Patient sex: M
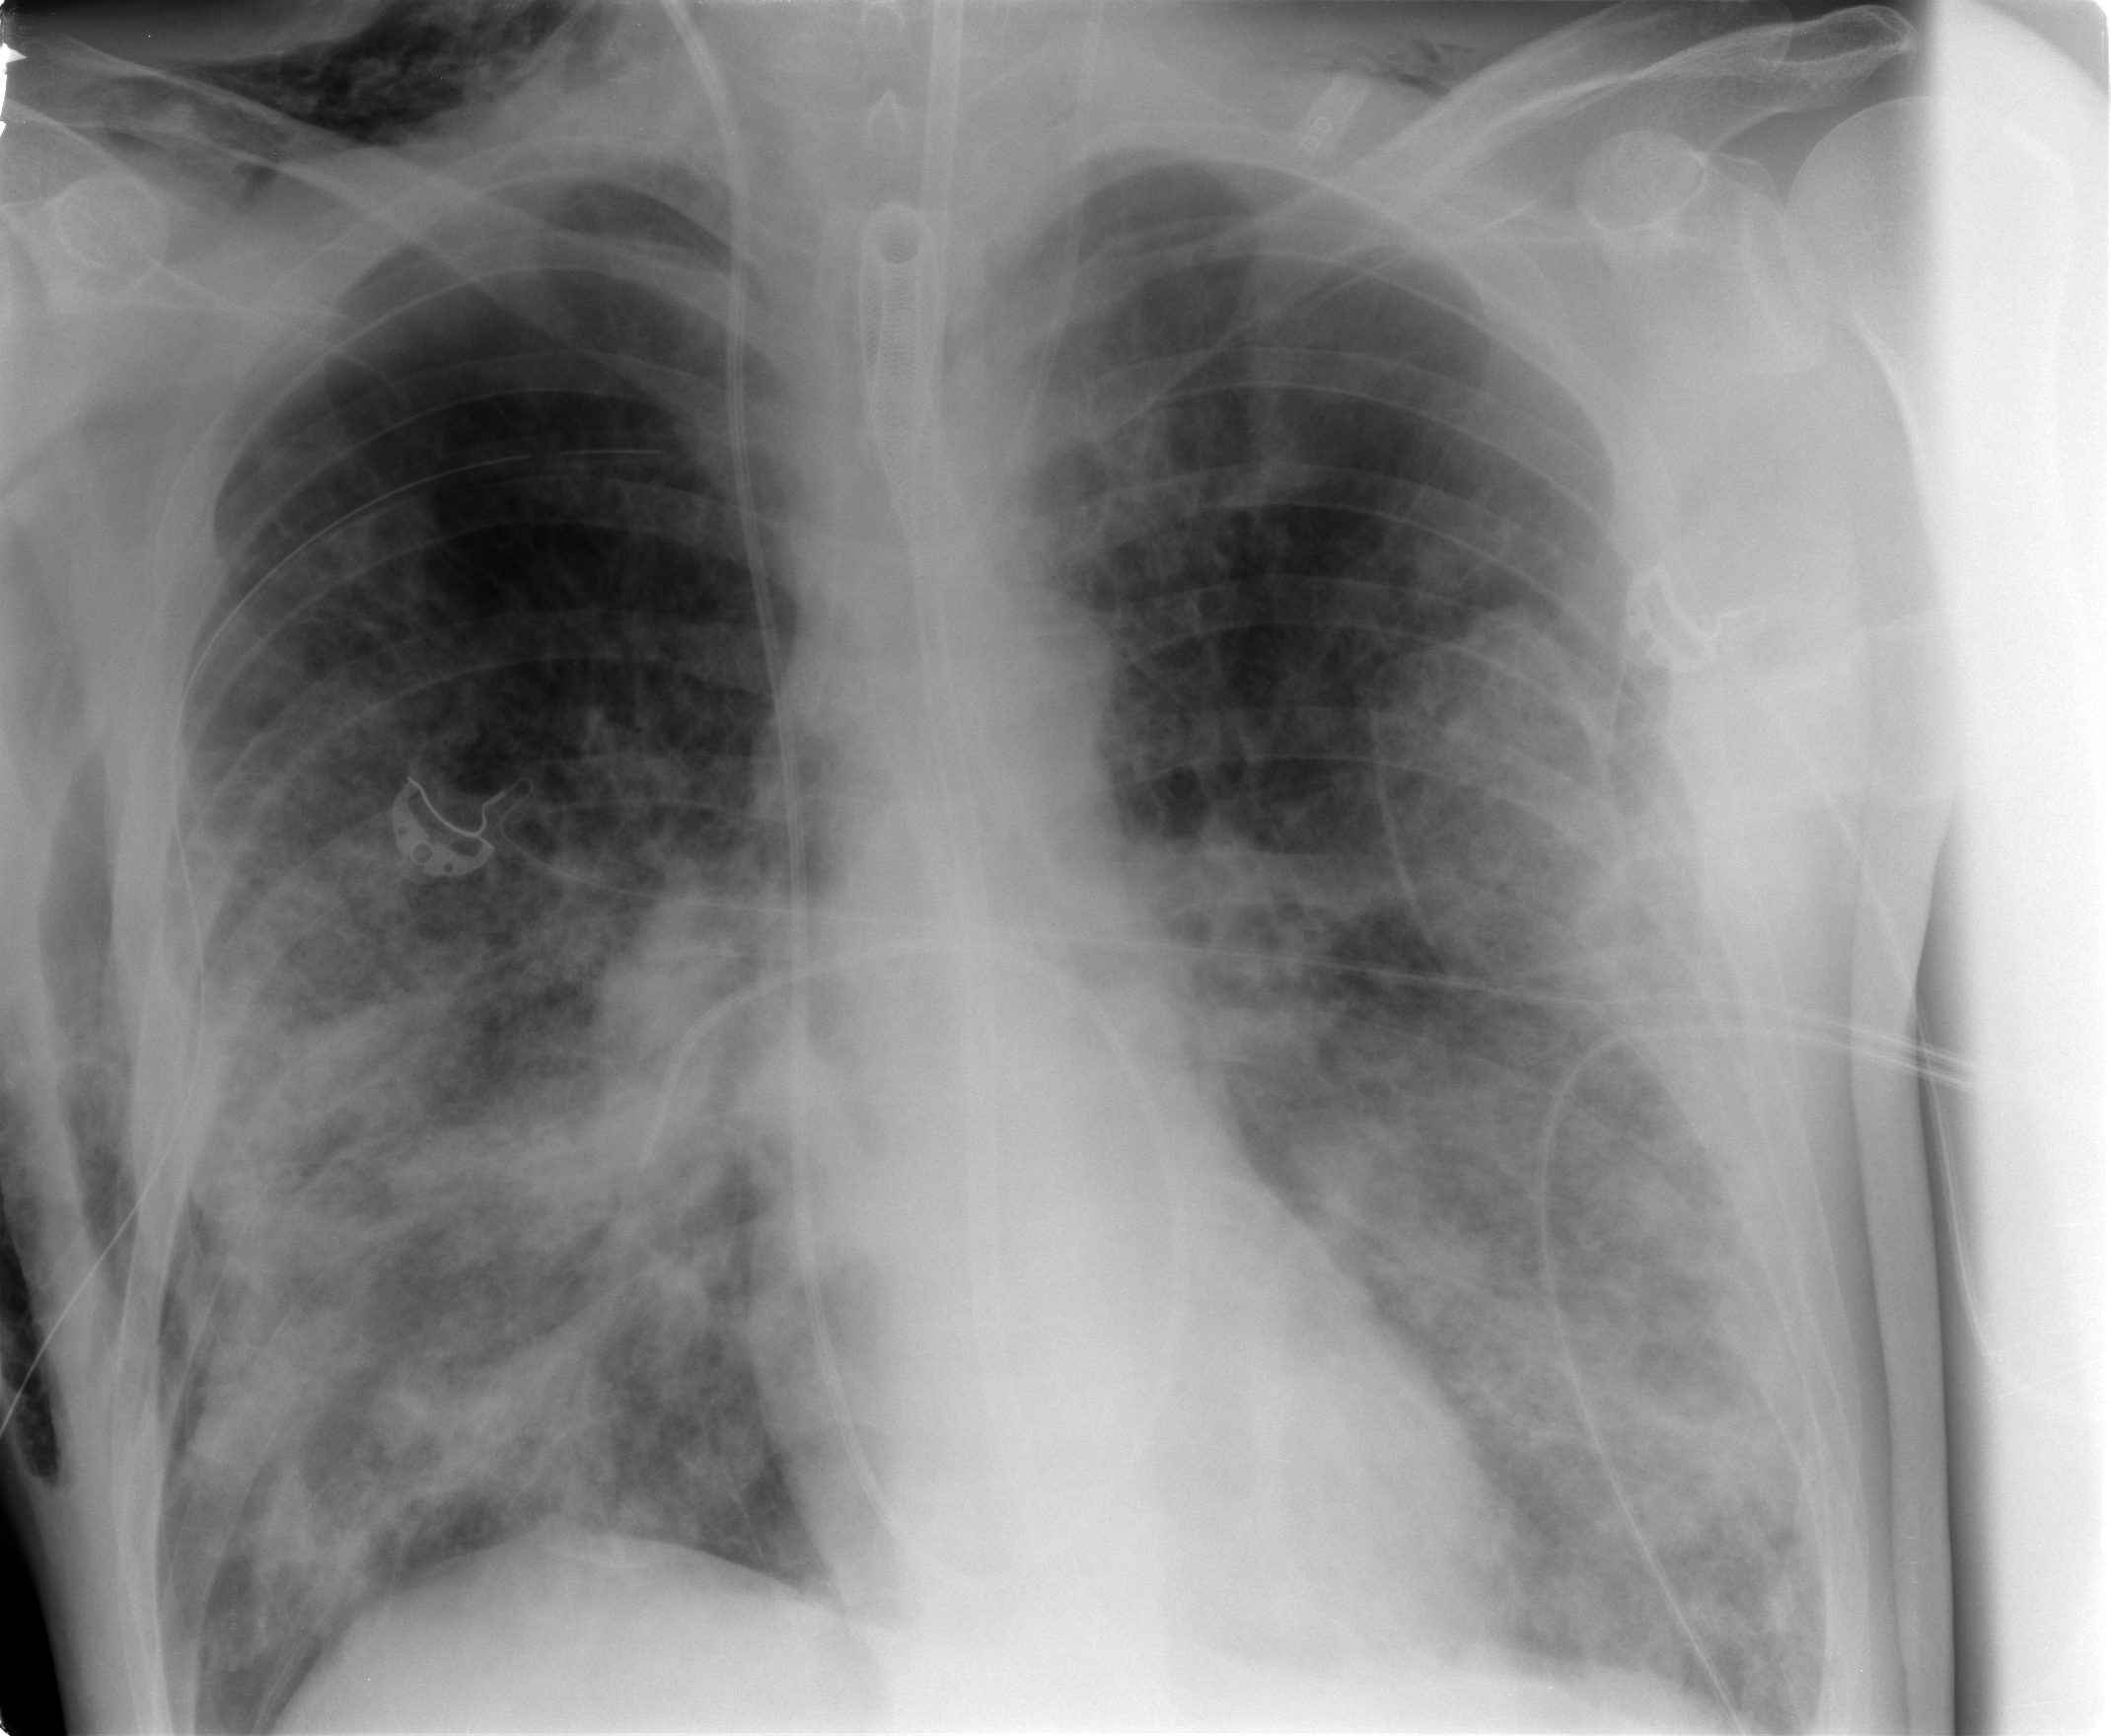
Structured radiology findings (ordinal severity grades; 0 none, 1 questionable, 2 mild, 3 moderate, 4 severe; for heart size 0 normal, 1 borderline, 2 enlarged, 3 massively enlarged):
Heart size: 0
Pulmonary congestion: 2
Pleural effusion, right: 0
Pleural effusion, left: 0
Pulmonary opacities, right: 4
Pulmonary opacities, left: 4
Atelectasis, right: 2
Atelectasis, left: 2